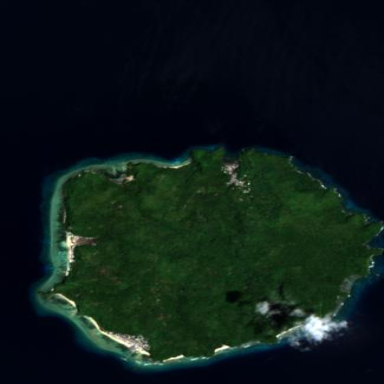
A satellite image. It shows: Island with natural coastline.